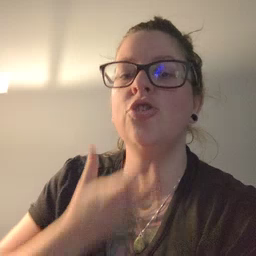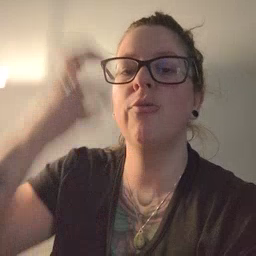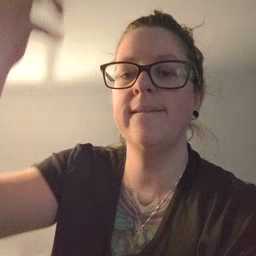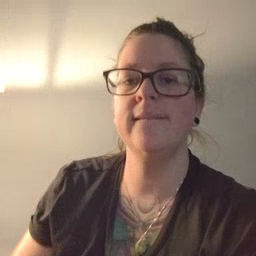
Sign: giraffe